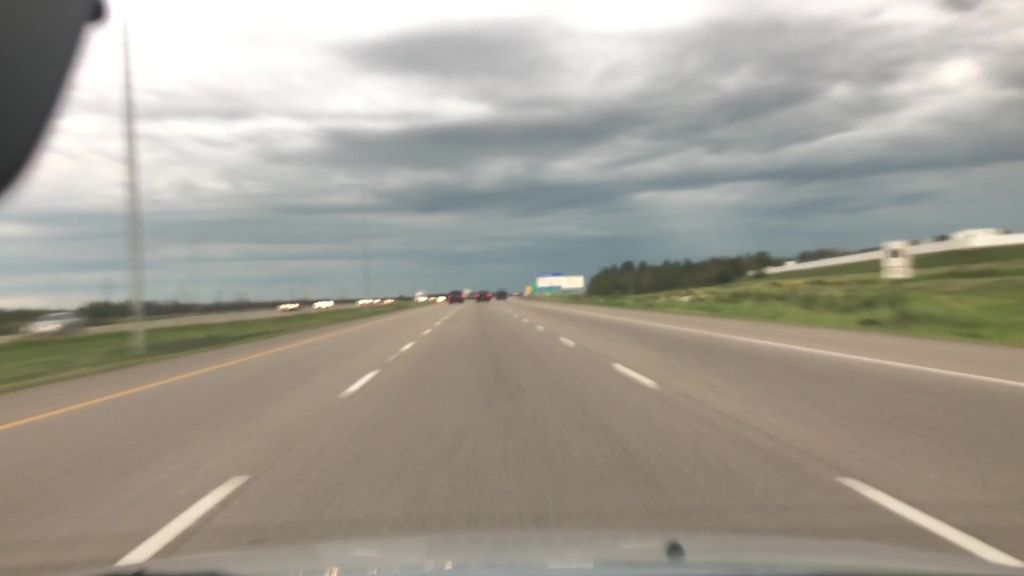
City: edmonton